Question: I have created a round imageView based on <URL>.
It makes image round perfectly. However, I have two problems.
- -
The class that I'm using:
'''
public class RoundImageView extends ImageView {
private Path path;
private Paint paint;
private PorterDuffXfermode porterDuffXfermode;
public RoundImageView(Context context) {
super(context);
init();
}
public RoundImageView(Context context, AttributeSet attrs) {
super(context, attrs);
init();
}
public RoundImageView(Context context, AttributeSet attrs, int defStyle) {
super(context, attrs, defStyle);
init();
}
private void init() {
setWillNotDraw(false);
path = new Path();
paint = new Paint(Paint.ANTI_ALIAS_FLAG);
porterDuffXfermode = new PorterDuffXfermode(PorterDuff.Mode.DST_IN);
}
@Override
public void onDraw(Canvas canvas) {
super.onDraw(canvas);
canvas.drawColor(Color.TRANSPARENT);
// Create a circular path.
final float halfWidth = canvas.getWidth()/2;
final float halfHeight = canvas.getHeight()/2;
final float radius = Math.max(halfWidth, halfHeight);
path.addCircle(halfWidth, halfHeight, radius, Path.Direction.CCW);
paint.setXfermode(porterDuffXfermode);
canvas.drawPath(path, paint);
}
}
'''
The way I'm adding it in layout:
'''
<com.allstarxi.widget.RoundImageView
android:layout_width="35dp"
android:layout_height="35dp"
android:src="@drawable/ic_launcher"
android:id="@+id/imageView"
android:contentDescription="@string/general_content_description"
android:scaleType="center" />
'''
This is screenshot:

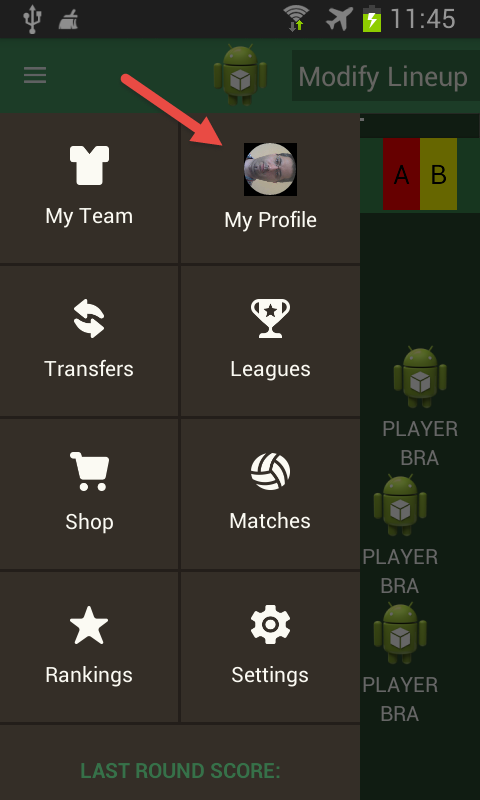
Answer: Since, I couldn't find how to fix this issue, I used <URL>. It is good when you fix width and height of imageView.
This is my sample:
'''
<com.makeramen.RoundedImageView
xmlns:app="http://schemas.android.com/apk/res-auto"
android:layout_width="36dp"
android:layout_height="36dp"
android:src="@drawable/ic_launcher"
android:id="@+id/ivUserPic"
android:contentDescription="@string/general_content_description"
android:scaleType="centerCrop"
app:mutate_background="true"
app:border_width="0dp"
app:corner_radius="18dp"
app:oval="true"/>
'''